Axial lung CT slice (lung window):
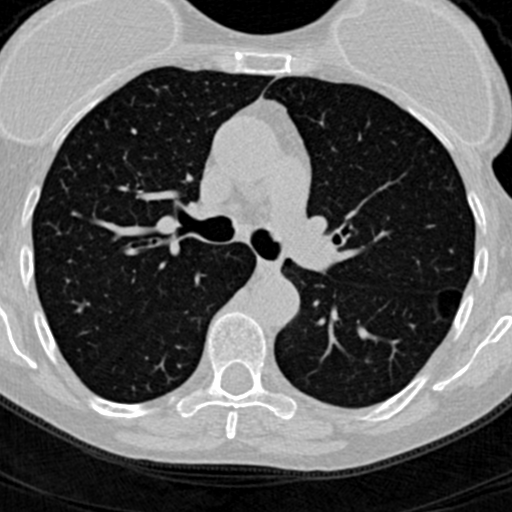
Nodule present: no